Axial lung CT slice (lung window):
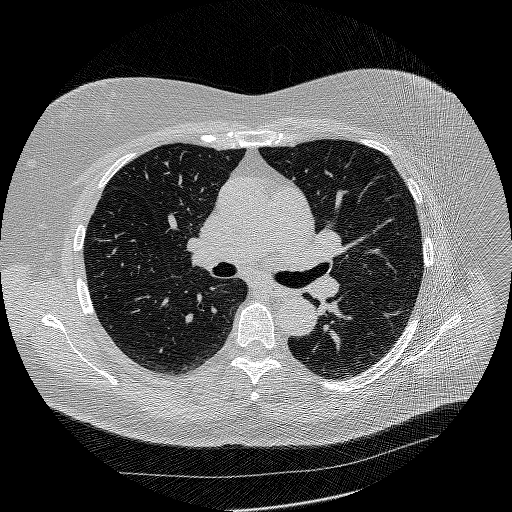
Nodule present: no